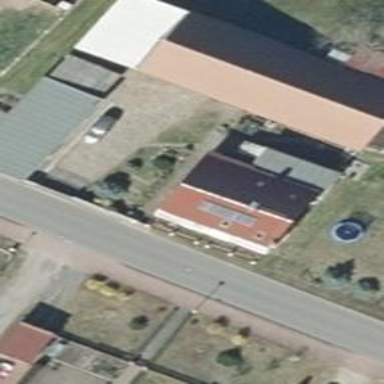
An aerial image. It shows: Building with gabled roof oriented along the structure and colored red.